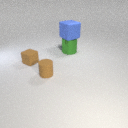
large green metal cylinder below large blue rubber cube